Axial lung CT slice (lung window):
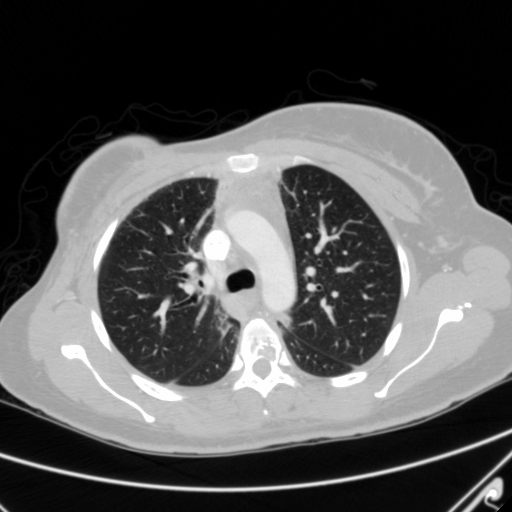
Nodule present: no